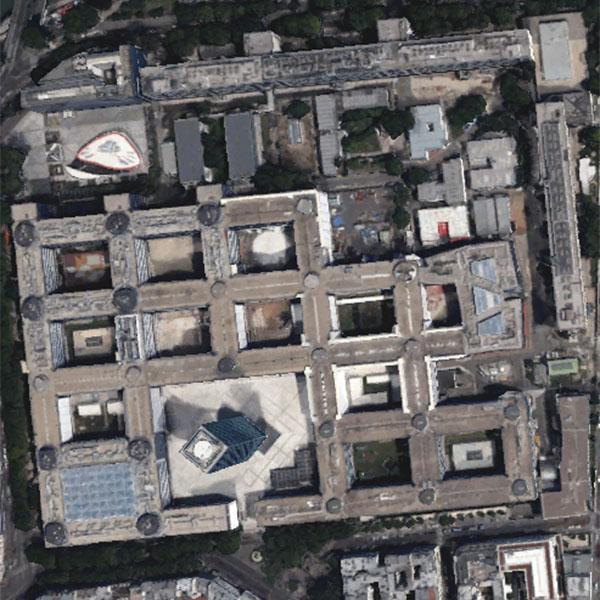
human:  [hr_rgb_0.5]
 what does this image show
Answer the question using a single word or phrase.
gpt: dense residential